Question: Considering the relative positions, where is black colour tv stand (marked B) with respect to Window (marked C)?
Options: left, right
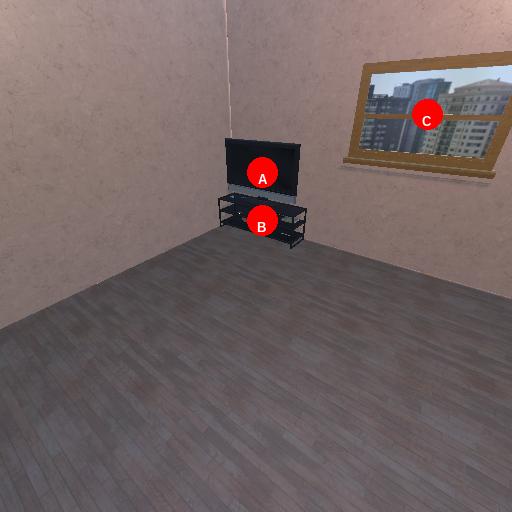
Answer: left